Question: What do the blue arrows located on the top left of a control indicate when they are present in Visual Studio 2010/C#? For example:

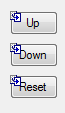
Answer: These are the controls inherited from the window/control the current window/control is inheriting from.
These controls are in the parent window.